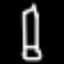
Label: pencil